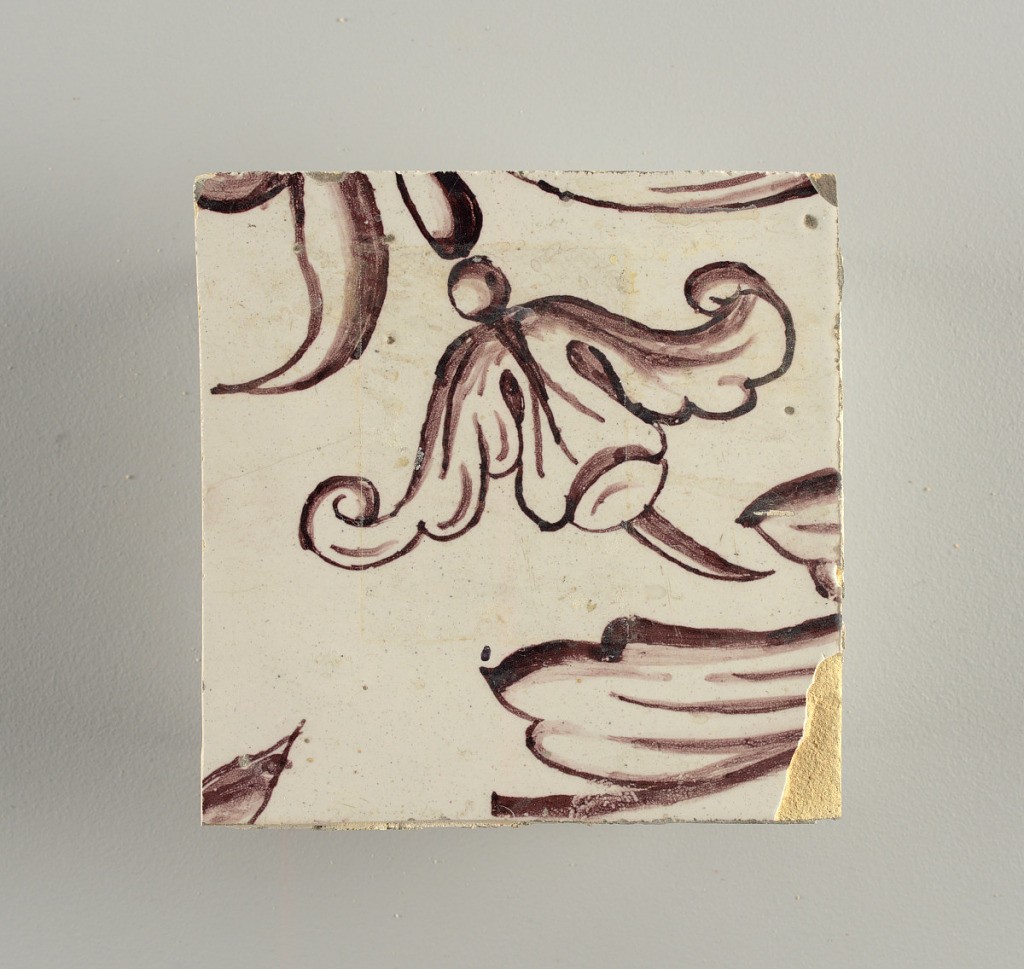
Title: Wall facing
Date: ca. 1725
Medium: tin-glazed earthenware, underglaze
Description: Running design for a frieze or a dado, composed of scrolls of foliage and strapwork, and four repeating motifs--a seated woman in a small upright oval medallion, a putto seated on a rocailled base, and strapwork in axial pattern.  The various panels, A to F, show various repeats of the same design, all being five tiles high and a varying number of tiles wide.